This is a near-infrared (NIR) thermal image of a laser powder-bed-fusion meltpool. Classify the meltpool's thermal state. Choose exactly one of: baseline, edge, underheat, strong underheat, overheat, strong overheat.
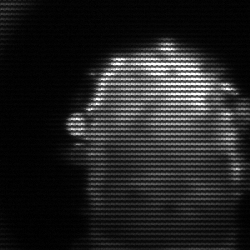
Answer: baseline